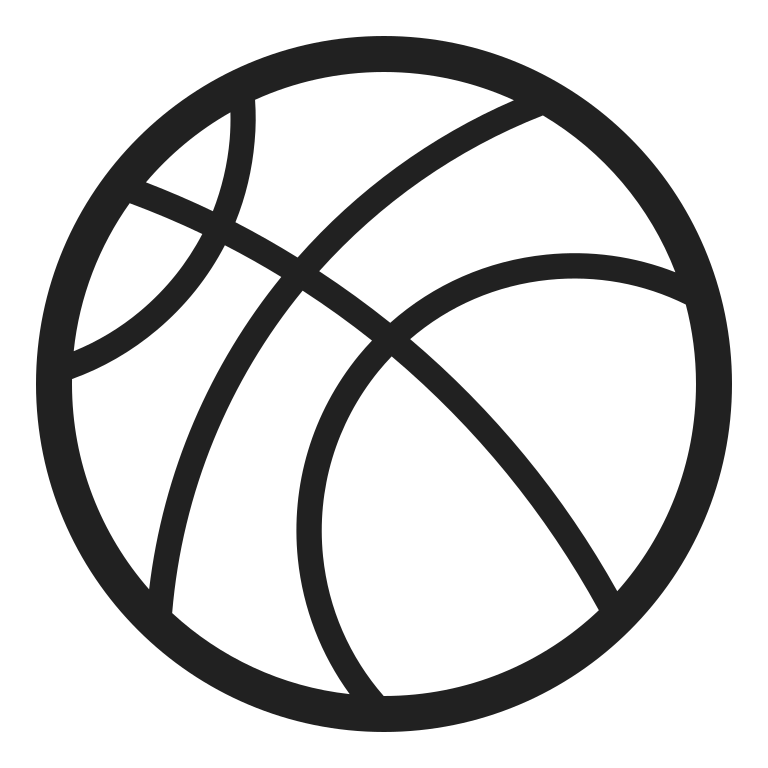
basketball high contrast